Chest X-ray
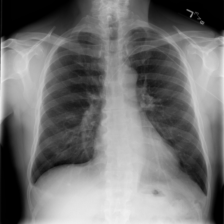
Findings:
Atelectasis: negative
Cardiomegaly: negative
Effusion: negative
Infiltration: negative
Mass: negative
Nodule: negative
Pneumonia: negative
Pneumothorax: negative
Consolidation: negative
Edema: negative
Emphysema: negative
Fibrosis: negative
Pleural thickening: negative
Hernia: negative